Field crop: maize
Growth stage: 2
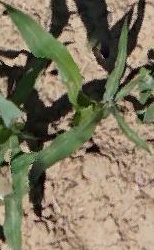
Species: maize